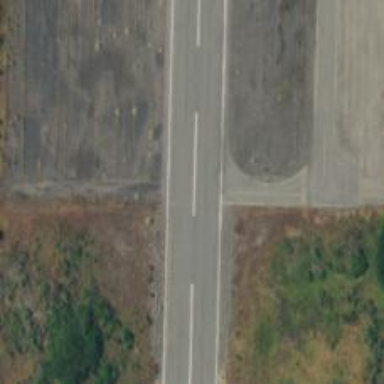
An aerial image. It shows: Asphalt runway at the airport.